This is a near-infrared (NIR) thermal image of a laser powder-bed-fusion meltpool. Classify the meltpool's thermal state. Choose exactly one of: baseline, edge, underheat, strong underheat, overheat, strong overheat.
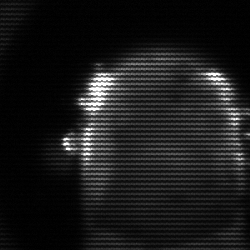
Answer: baseline